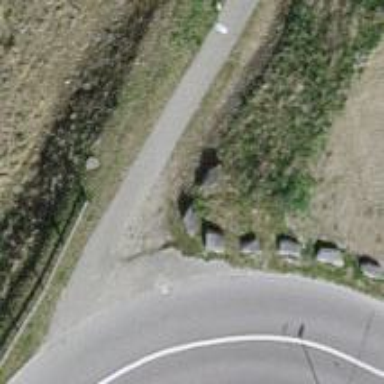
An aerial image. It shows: Block barrier.